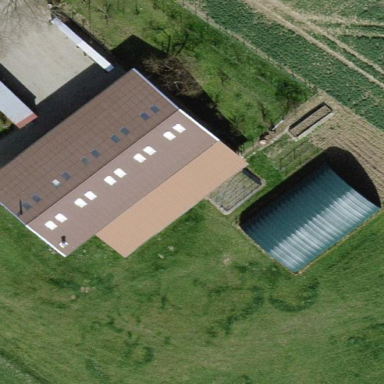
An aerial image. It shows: Farm auxiliary building.